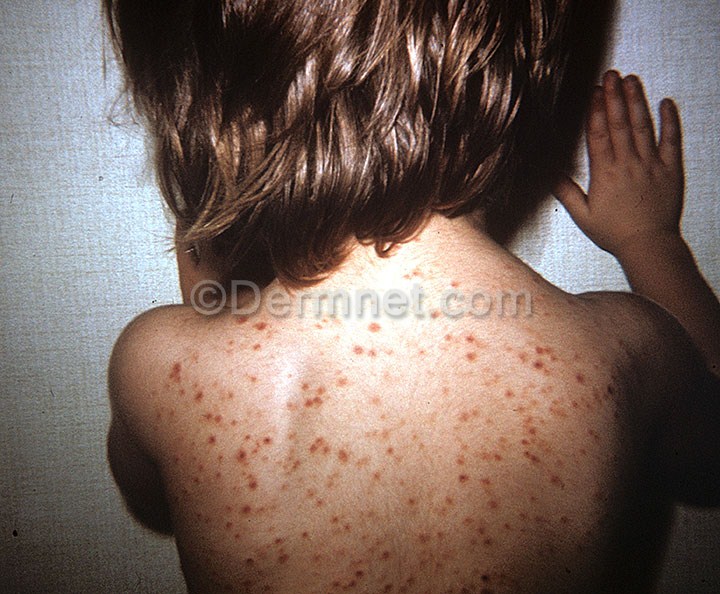
Disease: Psoriasis pictures Lichen Planus and related diseases